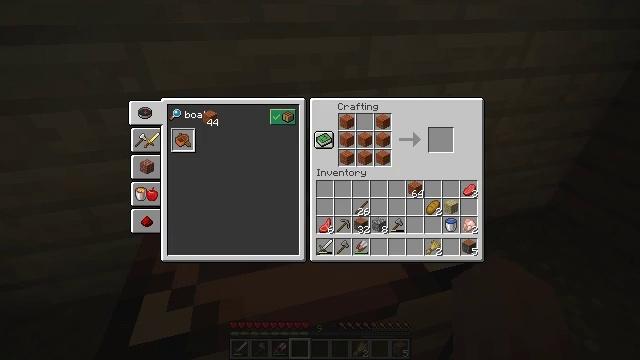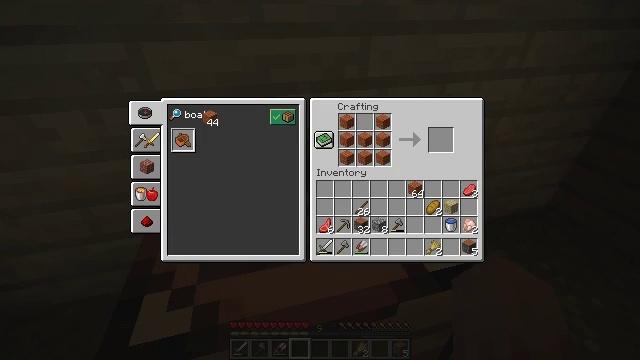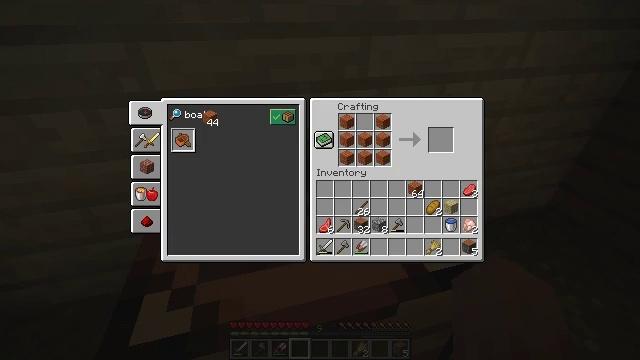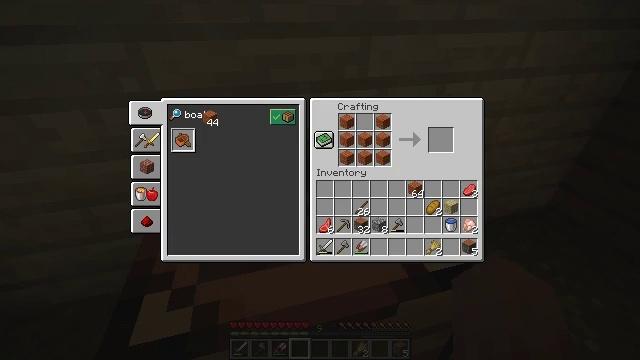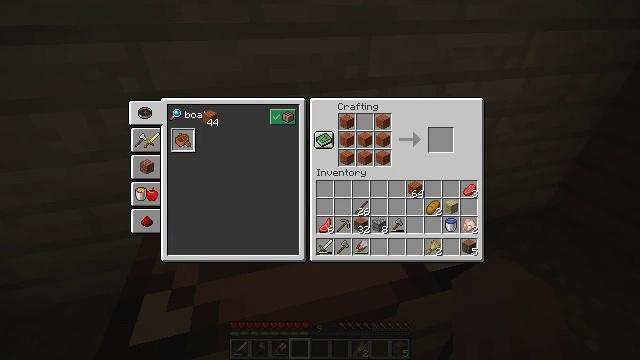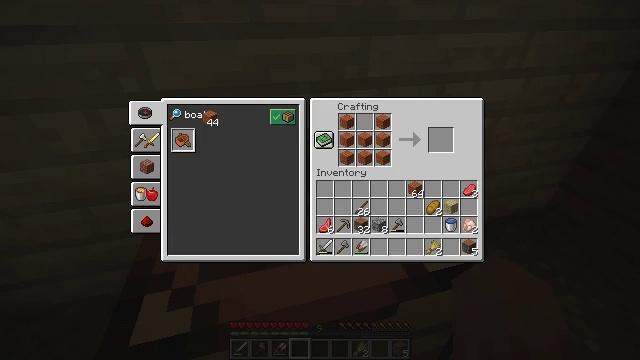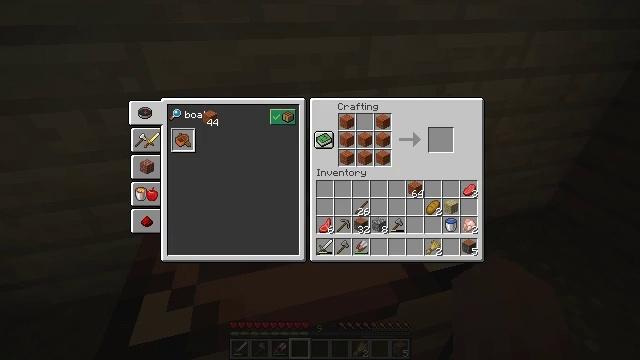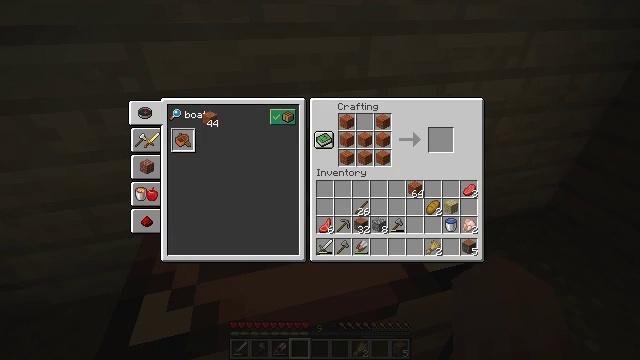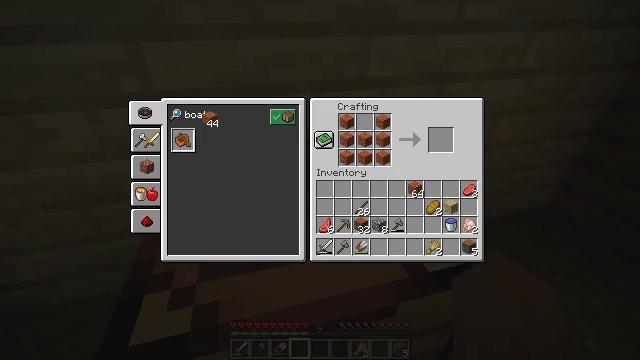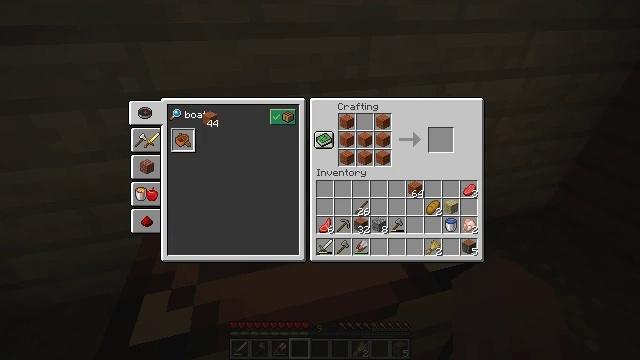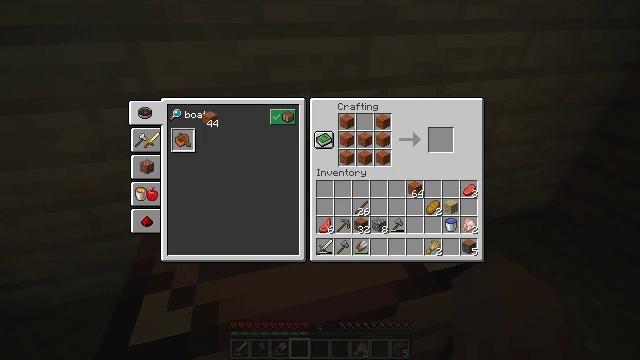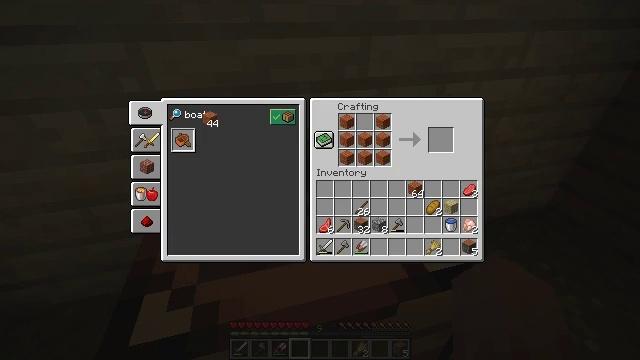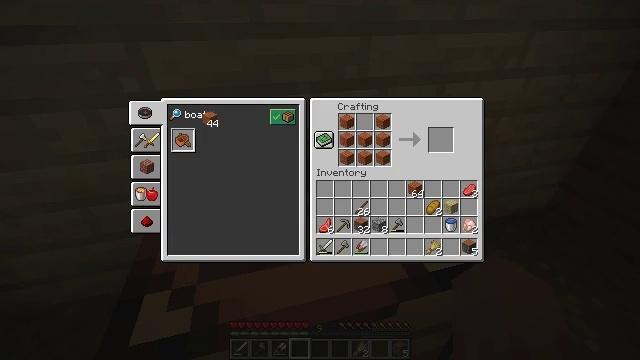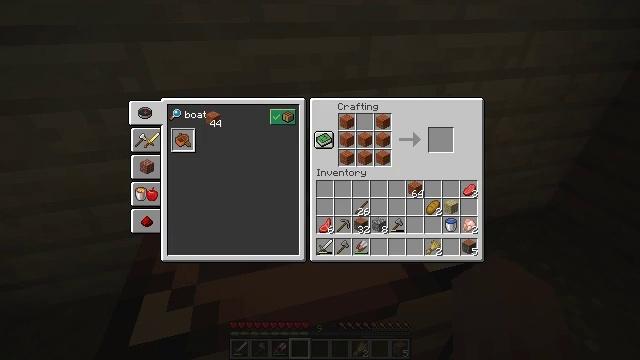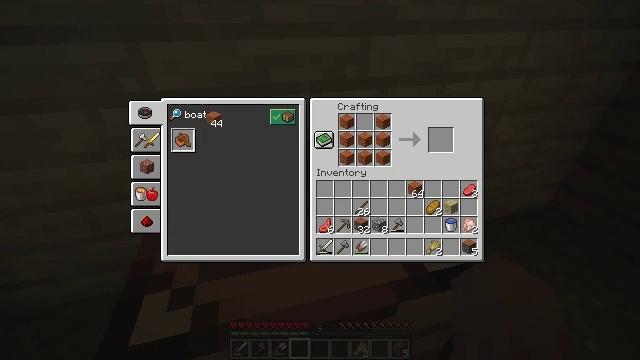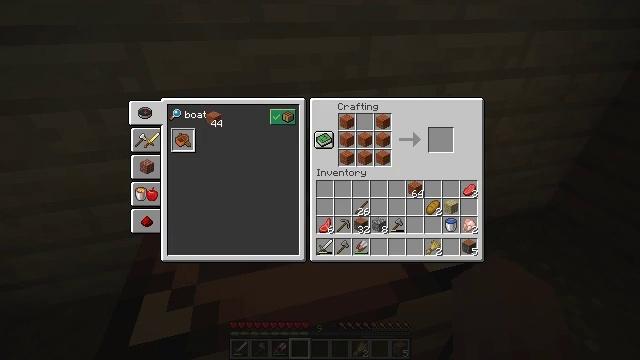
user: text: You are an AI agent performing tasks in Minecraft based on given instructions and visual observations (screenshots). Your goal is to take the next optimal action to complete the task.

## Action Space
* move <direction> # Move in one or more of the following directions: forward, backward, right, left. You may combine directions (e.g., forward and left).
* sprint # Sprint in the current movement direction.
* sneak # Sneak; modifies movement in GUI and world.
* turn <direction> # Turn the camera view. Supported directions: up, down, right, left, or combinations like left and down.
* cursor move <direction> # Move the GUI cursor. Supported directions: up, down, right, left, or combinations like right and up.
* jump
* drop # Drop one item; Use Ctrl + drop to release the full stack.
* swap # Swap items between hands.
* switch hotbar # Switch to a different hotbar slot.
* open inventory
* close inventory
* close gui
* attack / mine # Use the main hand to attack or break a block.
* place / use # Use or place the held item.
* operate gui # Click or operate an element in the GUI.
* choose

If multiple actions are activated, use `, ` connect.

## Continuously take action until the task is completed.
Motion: motion action
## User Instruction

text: Create a acacia boat by placing acacia planks in the crafting grid.
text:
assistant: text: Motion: no_op
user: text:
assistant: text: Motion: no_op
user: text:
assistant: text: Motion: no_op
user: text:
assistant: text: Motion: no_op
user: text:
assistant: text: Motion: no_op
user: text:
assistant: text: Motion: no_op
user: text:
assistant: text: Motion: no_op
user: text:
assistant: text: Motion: no_op
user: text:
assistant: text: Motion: no_op
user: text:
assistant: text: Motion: no_op
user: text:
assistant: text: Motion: no_op
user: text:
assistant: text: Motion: no_op
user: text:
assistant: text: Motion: no_op
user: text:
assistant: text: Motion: no_op
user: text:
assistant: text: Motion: no_op
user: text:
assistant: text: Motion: no_op
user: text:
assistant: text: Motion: no_op
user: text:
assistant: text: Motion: no_op
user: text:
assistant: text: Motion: no_op
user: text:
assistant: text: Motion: no_op
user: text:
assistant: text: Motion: cursor move left
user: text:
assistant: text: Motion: no_op
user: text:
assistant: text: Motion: no_op
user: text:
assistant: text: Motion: no_op
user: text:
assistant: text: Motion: no_op
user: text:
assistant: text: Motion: cursor move left and down
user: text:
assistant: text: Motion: cursor move left
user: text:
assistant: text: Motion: no_op
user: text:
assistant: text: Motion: no_op
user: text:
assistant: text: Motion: no_op